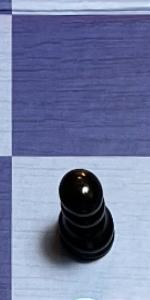
Label: Pawn_Black